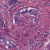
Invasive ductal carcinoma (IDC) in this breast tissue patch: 1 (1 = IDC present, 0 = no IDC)